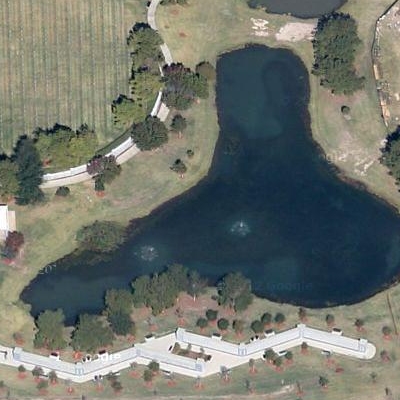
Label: RiverLake